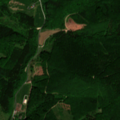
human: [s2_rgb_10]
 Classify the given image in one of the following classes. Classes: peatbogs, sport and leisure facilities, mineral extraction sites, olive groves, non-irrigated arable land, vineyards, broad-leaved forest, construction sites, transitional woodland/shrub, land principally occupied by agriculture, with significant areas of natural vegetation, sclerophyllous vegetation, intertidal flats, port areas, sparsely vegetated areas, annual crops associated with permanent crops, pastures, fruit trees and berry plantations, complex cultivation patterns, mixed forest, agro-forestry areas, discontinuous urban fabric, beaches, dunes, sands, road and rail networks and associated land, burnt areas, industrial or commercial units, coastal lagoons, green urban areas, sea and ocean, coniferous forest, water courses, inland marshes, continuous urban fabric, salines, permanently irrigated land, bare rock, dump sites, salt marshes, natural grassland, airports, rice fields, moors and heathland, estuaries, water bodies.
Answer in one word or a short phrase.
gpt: pastures, broad-leaved forest, mixed forest